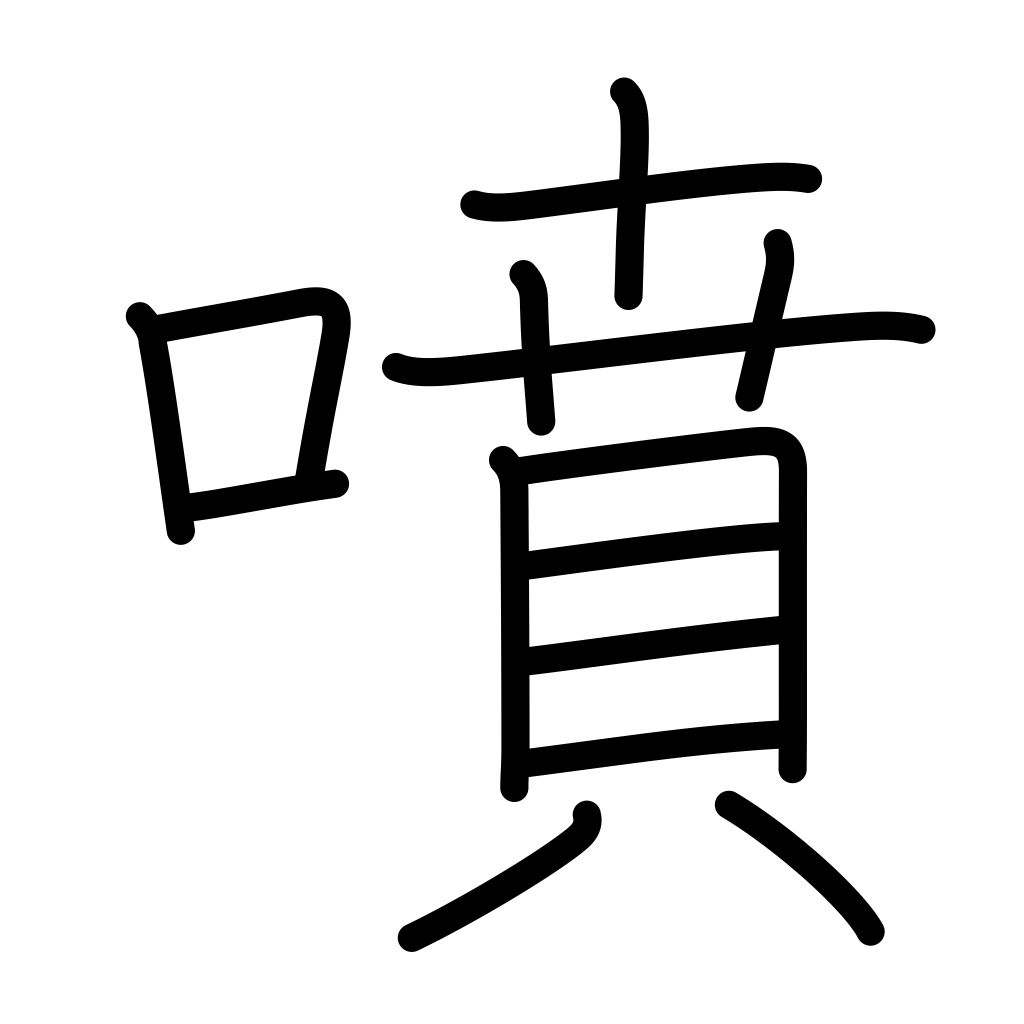
Meaning: erupt, spout, emit, flush out